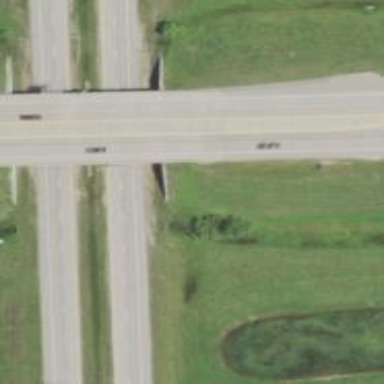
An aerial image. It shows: Trunk highway with bridge.